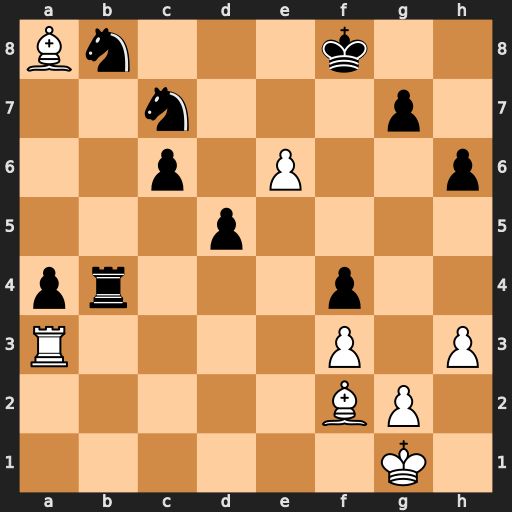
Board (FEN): Bn3k2/2n3p1/2p1P2p/3p4/pr3p2/R4P1P/5BP1/6K1
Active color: w
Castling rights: -
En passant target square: -
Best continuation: Bc5+ Kg8 Bxb4